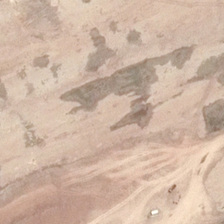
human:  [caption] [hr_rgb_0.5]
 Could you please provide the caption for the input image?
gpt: it is a piece of bareland .

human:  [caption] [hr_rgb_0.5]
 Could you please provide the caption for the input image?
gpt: it is a piece of bareland .

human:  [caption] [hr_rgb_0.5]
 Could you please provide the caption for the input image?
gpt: it is a piece of bareland .

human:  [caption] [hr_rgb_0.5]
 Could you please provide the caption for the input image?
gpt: it is a piece of bareland .

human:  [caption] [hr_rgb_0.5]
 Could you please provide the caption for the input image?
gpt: it is a piece of bareland .